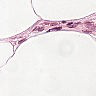
Metastatic tissue present: no